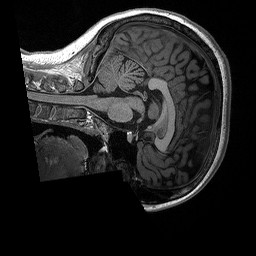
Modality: T1w
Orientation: sagittal
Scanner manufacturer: siemens
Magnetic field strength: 3 T
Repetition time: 2.3 s
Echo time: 0.00298 s